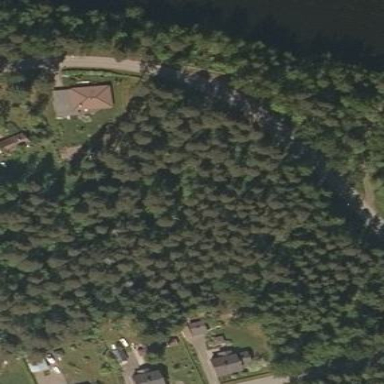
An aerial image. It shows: Forest area.